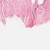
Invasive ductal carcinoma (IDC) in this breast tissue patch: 0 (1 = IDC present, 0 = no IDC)